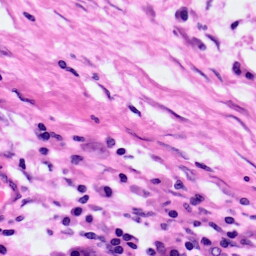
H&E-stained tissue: Pancreatic